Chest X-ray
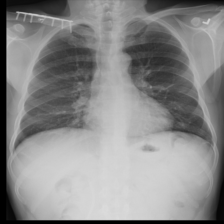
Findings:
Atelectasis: negative
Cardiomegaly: negative
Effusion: negative
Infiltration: negative
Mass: negative
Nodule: negative
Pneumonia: negative
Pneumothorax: negative
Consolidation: negative
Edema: negative
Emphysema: negative
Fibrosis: negative
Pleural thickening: negative
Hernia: negative